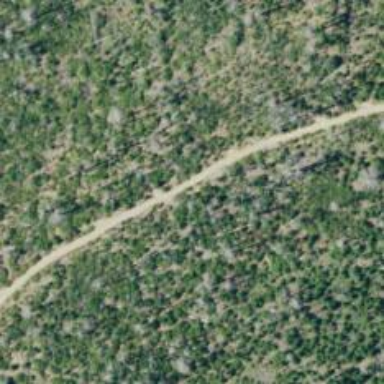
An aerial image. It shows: Simple road.